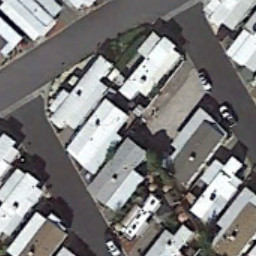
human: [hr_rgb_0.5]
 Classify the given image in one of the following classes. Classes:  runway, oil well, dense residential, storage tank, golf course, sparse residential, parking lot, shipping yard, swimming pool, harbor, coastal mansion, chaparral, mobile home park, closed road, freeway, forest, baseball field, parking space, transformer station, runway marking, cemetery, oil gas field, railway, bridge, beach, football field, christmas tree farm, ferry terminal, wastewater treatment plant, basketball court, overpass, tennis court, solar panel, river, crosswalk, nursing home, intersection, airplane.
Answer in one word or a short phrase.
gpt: mobile home park